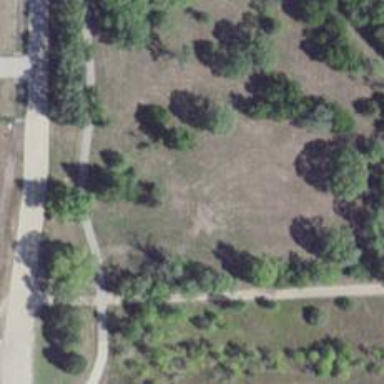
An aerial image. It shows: Disc golf hole.